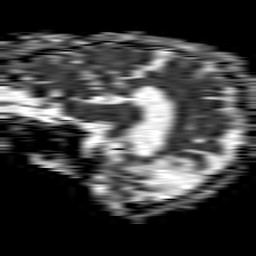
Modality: ADC
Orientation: sagittal
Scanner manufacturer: philips
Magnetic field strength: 1.5 T
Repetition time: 4.6 s
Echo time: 0.08631 s